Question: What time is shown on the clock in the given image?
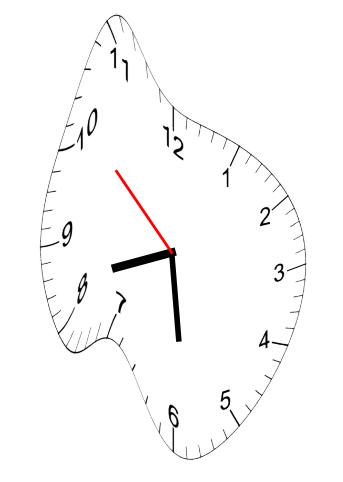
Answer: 08:28:52